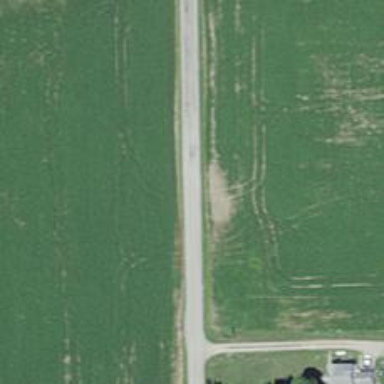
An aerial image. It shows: Tertiary road.